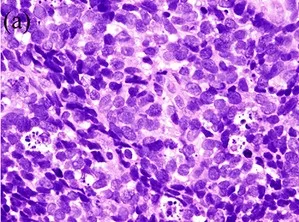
Hematoxylin-eosin staining and immunohistochemistry of cold snare polypectomy specimens. (a) Hematoxylin-eosin staining of cold snare polypectomy specimens (x400).
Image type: pathology (h&e)